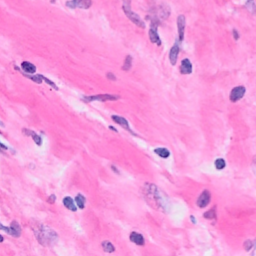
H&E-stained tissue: Breast